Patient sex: M
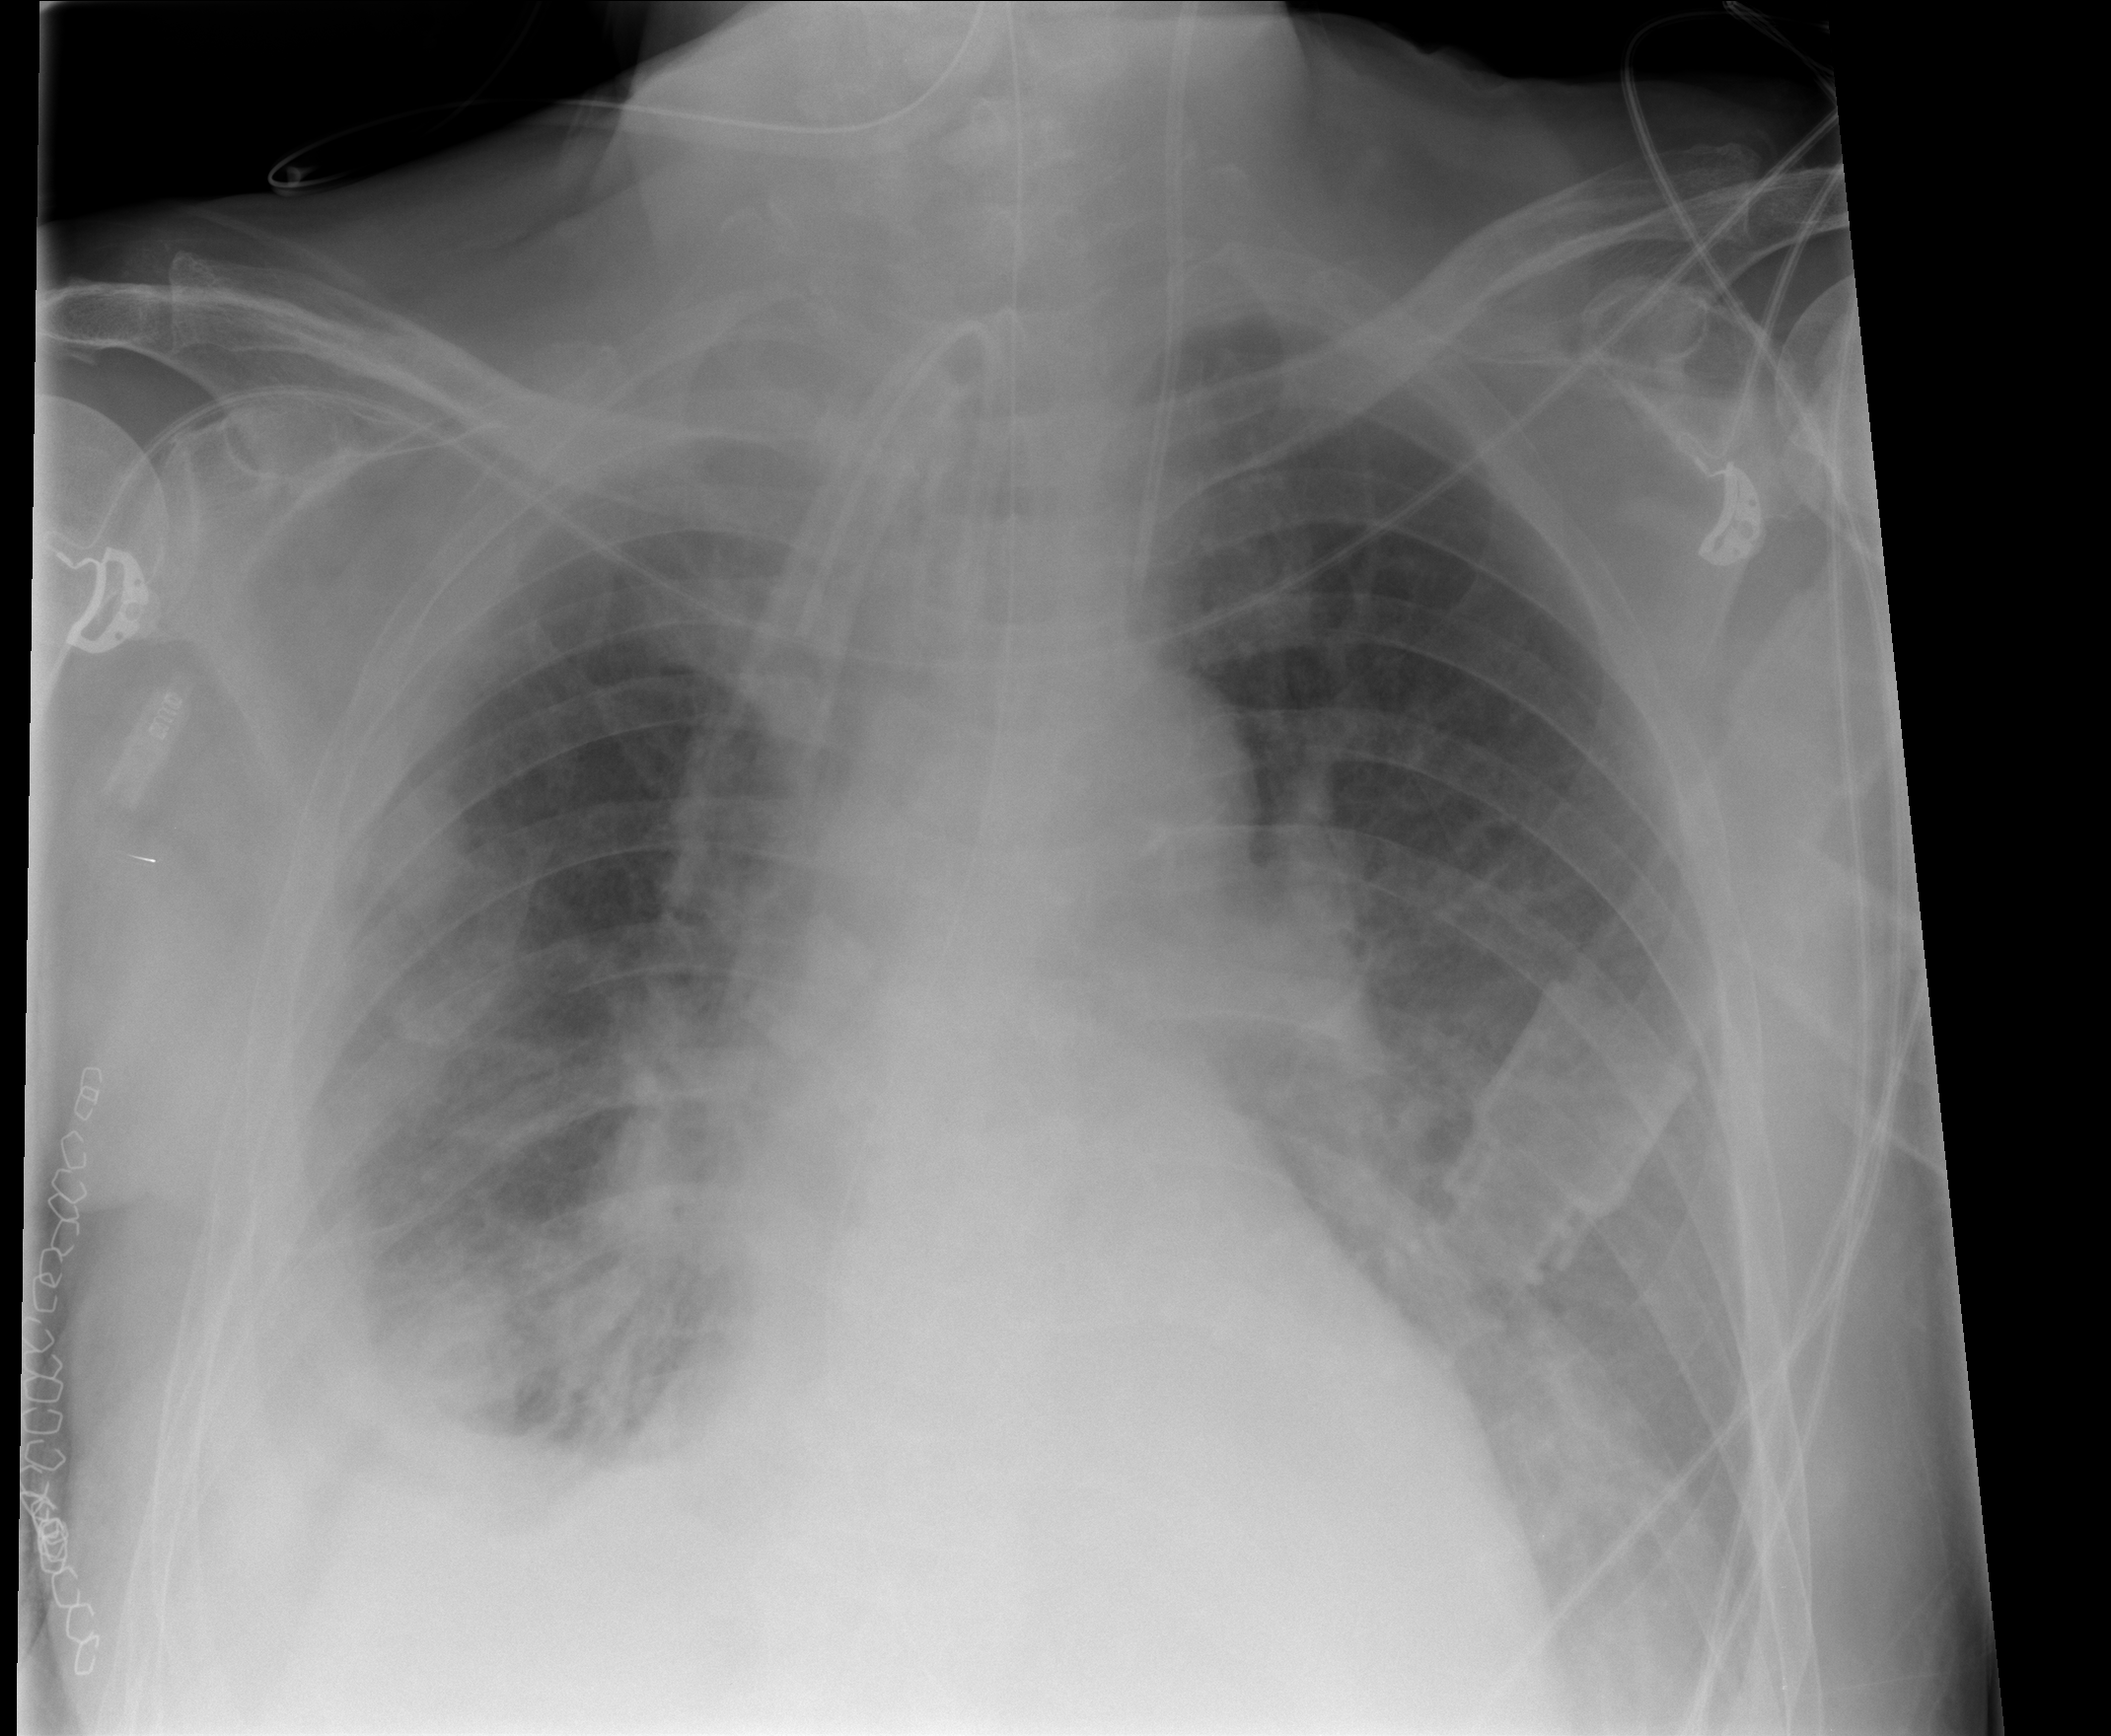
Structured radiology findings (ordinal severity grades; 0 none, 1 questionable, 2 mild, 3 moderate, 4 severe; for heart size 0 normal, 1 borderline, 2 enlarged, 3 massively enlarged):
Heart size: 2
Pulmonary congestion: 1
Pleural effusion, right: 2
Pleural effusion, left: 2
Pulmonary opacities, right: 2
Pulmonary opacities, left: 1
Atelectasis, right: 3
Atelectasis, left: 2